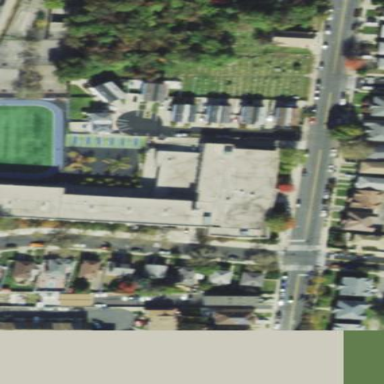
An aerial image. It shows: School building.